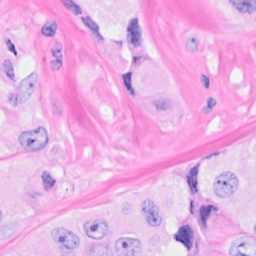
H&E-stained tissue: Breast